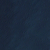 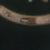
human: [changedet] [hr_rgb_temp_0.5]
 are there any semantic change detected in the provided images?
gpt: One artificial island constructed on a bed of dredged sand and rock appears in the sea.